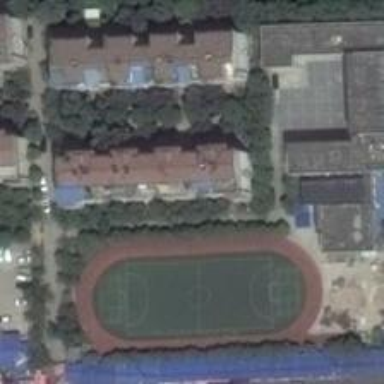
The huge football field and a parking lot are in front of the residential buildings .